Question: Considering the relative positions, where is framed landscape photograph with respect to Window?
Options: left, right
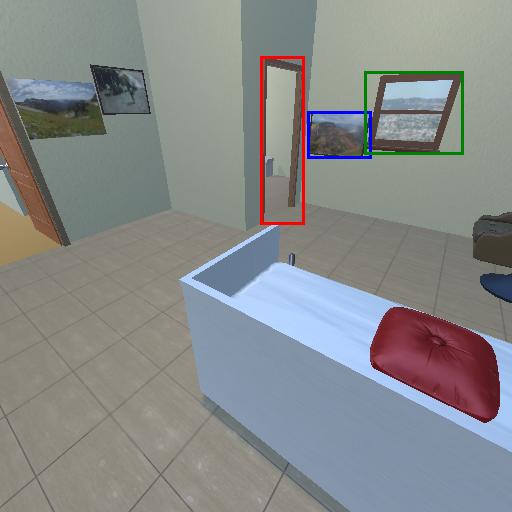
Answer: left